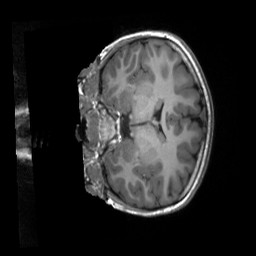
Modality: T1w
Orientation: coronal
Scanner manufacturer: siemens
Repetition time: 2.3 s
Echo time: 0.00229 s